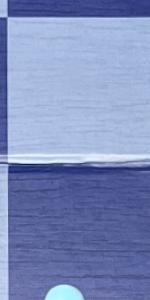
Label: Empty